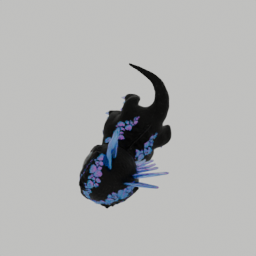
Label: animals